Interaction volume radius: 5 \u00c5
Interaction volume height: 10 \u00c5
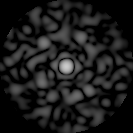
Disorder parameter: 0.8846